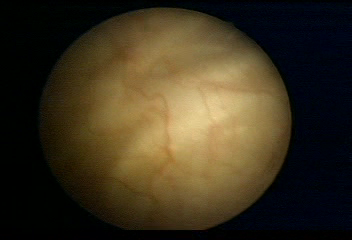
Modality: WLC
Class: Normal mucosa
Bladder cancer association: No